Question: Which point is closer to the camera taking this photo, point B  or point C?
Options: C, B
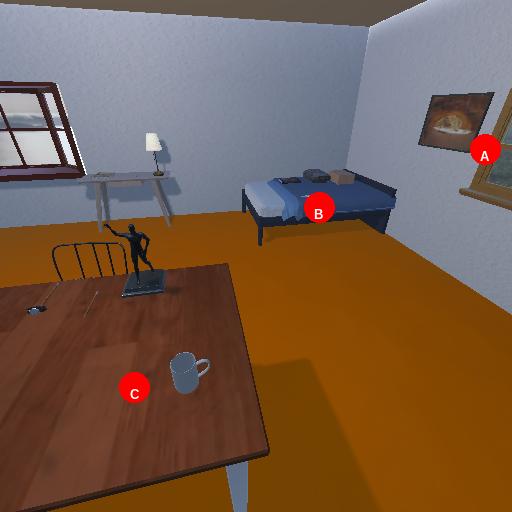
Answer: C